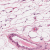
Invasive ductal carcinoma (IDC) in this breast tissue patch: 0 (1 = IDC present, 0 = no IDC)